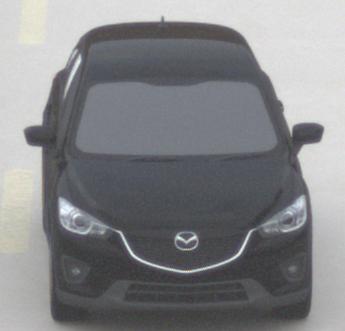
Make: Mazda
Model: CX-5 2.0 SKYACTIV-G 160
Detailed model: CX-5 (GH)
Model produced from: 2012/04
Model produced until: 2015/02
Doors: 5
Color: black
Road condition: dry road
Daytime: morning or afternoon
Contrast: low contrast